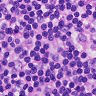
Metastatic tissue present: no